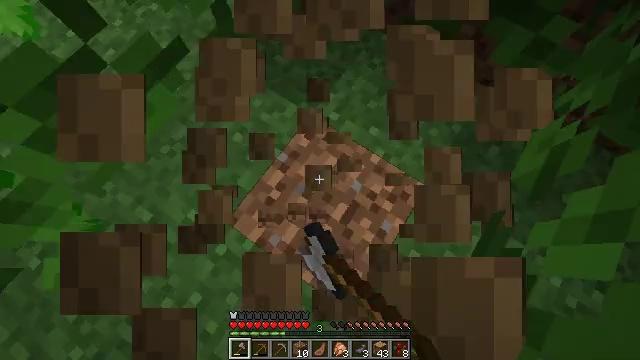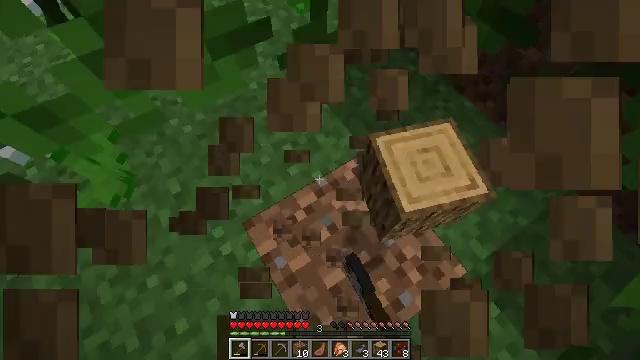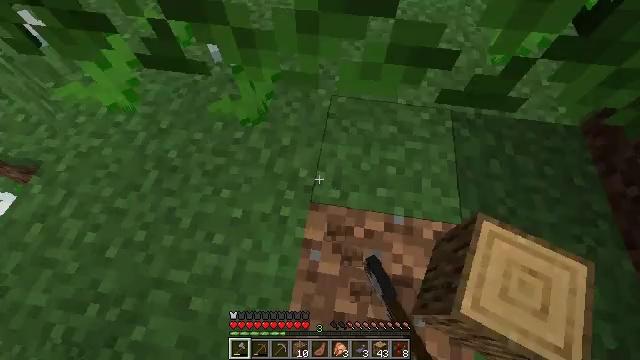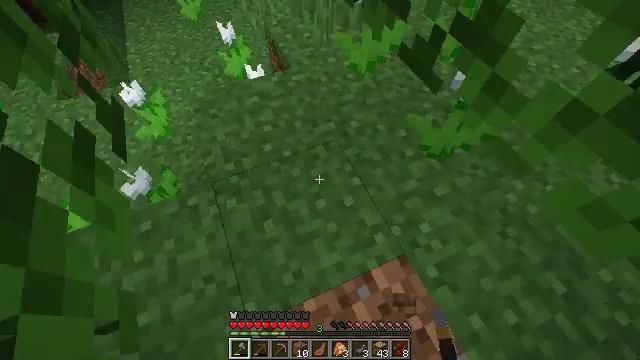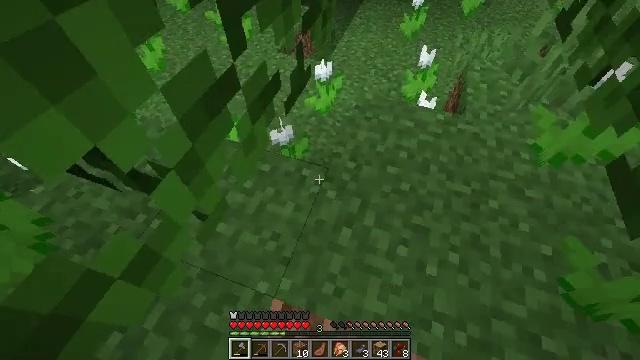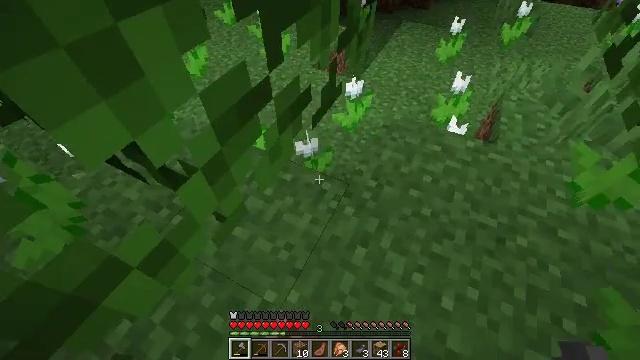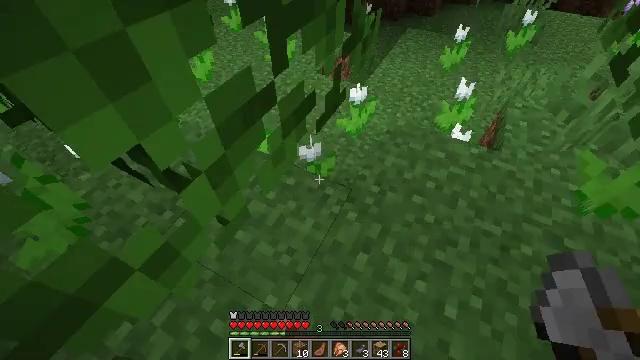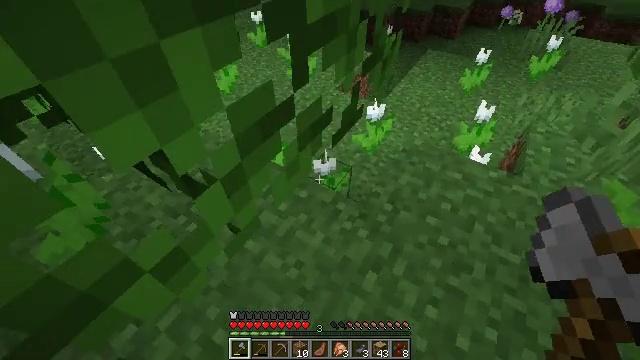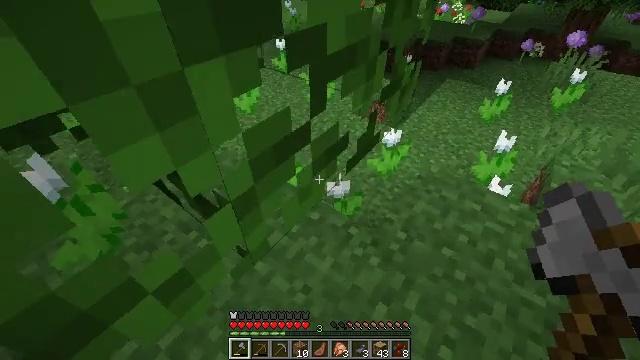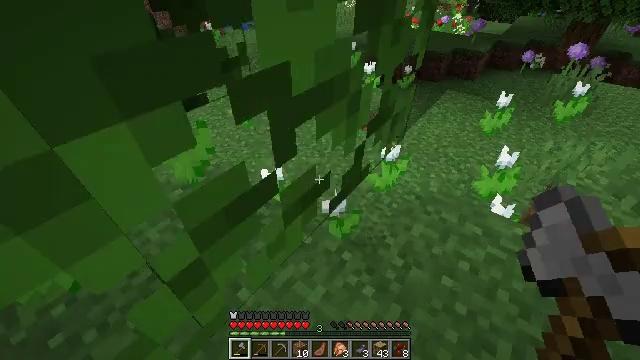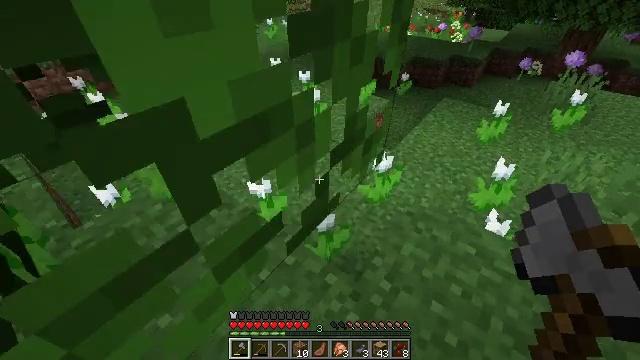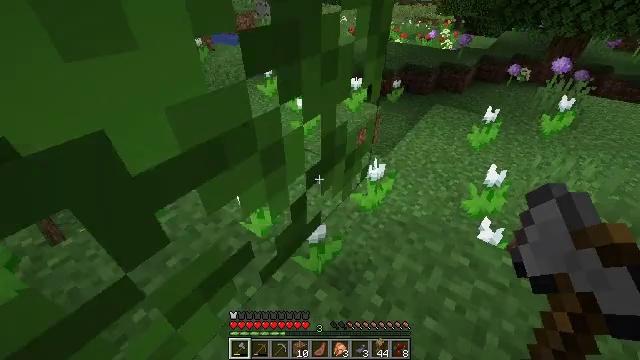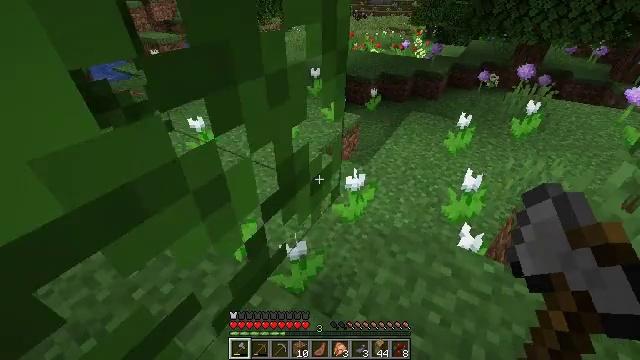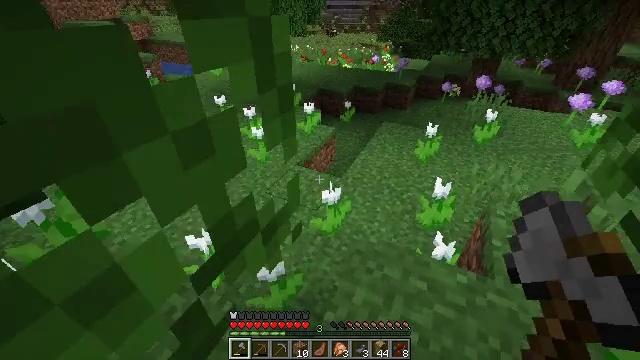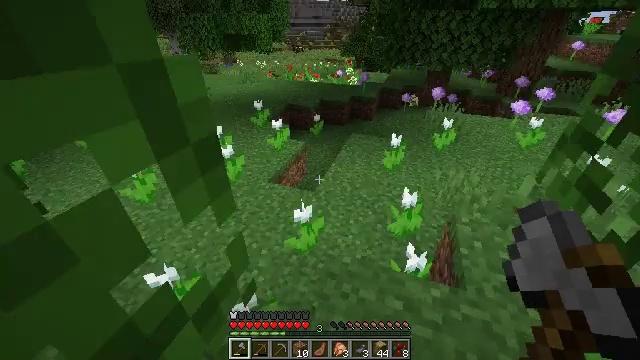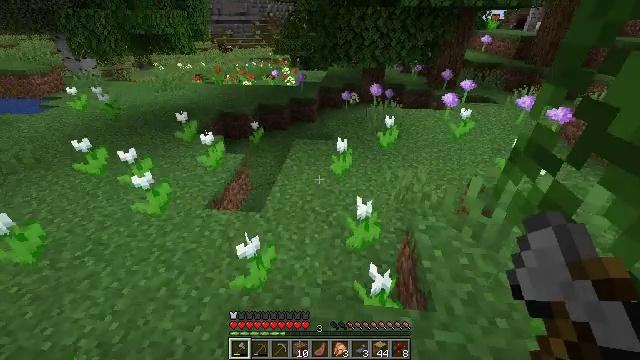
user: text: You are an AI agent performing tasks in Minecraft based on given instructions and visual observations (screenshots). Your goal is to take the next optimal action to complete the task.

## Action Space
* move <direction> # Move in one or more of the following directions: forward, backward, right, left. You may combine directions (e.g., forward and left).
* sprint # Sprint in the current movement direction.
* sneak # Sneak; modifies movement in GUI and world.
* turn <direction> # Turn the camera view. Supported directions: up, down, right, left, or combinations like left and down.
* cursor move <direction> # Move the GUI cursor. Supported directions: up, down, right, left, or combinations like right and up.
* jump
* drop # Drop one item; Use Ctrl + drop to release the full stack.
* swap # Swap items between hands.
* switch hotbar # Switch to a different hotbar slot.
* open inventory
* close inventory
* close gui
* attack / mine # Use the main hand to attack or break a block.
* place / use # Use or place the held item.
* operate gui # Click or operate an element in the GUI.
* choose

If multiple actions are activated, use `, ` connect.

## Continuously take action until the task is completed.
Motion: motion action
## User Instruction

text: Remove the pink tulip from the ground.
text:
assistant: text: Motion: turn left and up
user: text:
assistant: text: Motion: turn left and up
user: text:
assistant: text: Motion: turn left and up
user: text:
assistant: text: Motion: turn left and up
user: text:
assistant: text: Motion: turn left and up
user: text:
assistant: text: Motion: turn left and up
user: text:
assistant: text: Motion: turn left and up
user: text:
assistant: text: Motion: move forward, turn left and up
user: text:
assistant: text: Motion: move forward, turn up
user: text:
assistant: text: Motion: move forward, turn up
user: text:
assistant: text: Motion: turn right and up
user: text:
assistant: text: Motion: move forward, turn right and up
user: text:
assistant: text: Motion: move forward, turn right and up
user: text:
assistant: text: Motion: move forward, turn right and up
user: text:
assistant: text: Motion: move forward, turn right
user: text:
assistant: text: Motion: move forward, turn right
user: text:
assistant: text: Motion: move forward, turn right
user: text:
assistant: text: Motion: move forward, turn right
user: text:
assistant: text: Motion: move forward, turn right
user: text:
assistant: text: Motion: move forward, turn right
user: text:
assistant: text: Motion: move forward
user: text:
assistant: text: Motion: move forward
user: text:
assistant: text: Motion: move forward
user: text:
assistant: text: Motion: move forward
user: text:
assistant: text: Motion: move forward, turn right and up
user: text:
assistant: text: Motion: move forward, turn right and up
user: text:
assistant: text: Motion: move forward, turn right and up
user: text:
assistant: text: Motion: move forward, turn right and up, jump
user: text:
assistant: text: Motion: move forward, turn right, jump
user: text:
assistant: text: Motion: move forward, jump